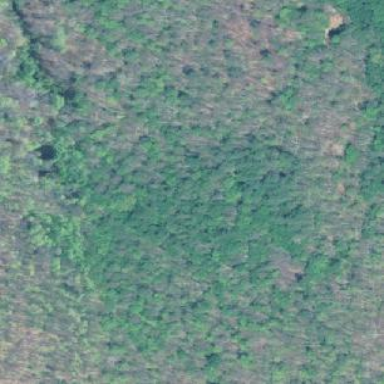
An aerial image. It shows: Mixed woodland with various types of leaves.